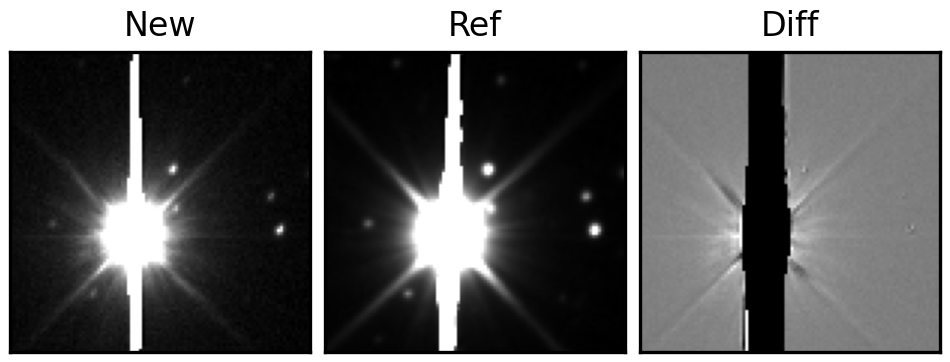
Label: bogus